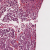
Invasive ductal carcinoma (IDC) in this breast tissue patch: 1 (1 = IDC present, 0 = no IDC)